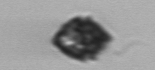
Label: Kryptoperidinium_triquetrum